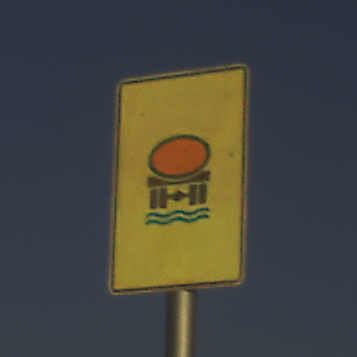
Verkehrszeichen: FahrzeugeMitWassergefaehrdenderLadungOhnePfeilsymbol
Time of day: SunriseSunset
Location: Outdoor (RoadRail)
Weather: Clear
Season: NotSpecified
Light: Natural